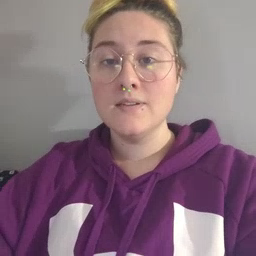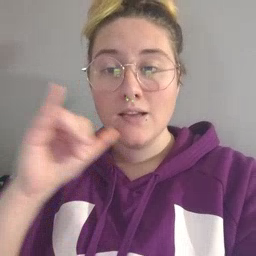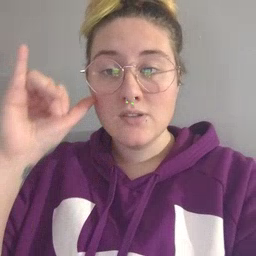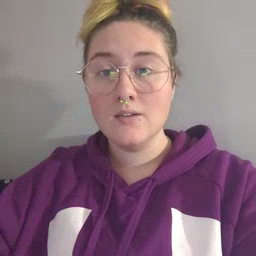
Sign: yesterday